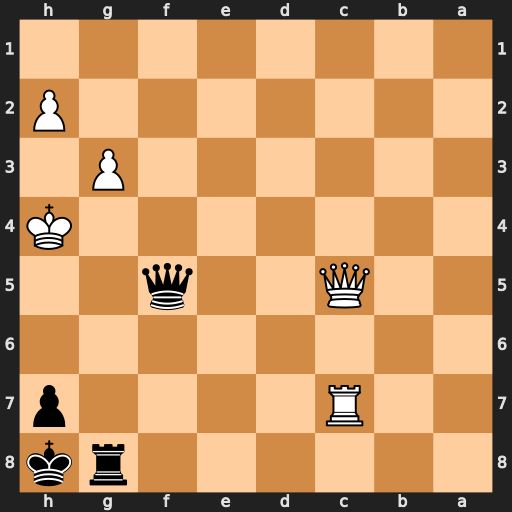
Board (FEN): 6rk/2R4p/8/2Q2q2/7K/6P1/7P/8
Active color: b
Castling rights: -
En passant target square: -
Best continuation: Qg4#